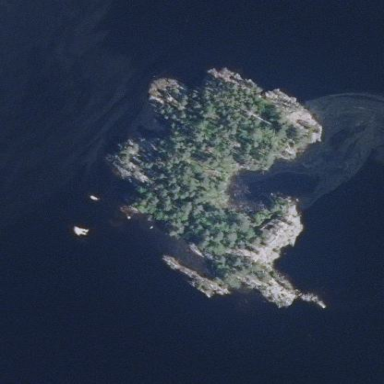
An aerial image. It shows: Islet.